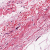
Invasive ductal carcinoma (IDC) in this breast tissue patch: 0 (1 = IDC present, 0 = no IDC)